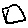
Label: square